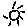
Label: sun